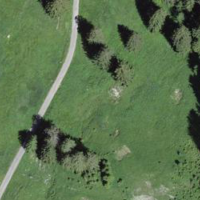
EUNIS habitat code: 23
Species observed at this site:
Sedum album
Volucella pellucens